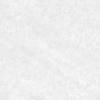
Label: no_change